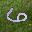
Label: 6